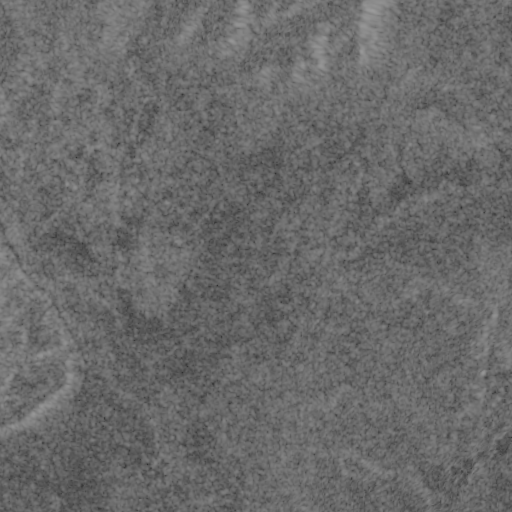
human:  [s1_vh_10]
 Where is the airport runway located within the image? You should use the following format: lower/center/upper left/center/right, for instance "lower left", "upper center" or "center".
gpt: The airport runway is located in the lower left of the image.
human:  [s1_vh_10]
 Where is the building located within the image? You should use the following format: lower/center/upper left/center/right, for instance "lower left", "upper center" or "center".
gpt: The building is located in the left of the image.
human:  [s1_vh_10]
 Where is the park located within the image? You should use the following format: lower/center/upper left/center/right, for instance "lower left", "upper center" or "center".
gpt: There is no park in the image.

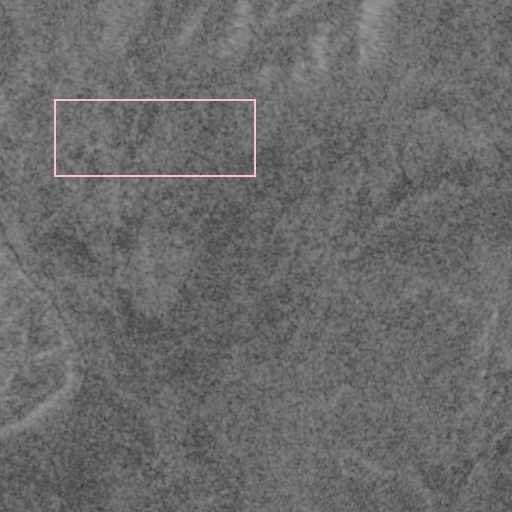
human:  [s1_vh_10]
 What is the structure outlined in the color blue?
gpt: There is no blue outline.
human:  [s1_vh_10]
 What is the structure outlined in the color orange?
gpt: There is no structure outlined in orange.